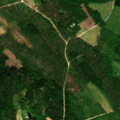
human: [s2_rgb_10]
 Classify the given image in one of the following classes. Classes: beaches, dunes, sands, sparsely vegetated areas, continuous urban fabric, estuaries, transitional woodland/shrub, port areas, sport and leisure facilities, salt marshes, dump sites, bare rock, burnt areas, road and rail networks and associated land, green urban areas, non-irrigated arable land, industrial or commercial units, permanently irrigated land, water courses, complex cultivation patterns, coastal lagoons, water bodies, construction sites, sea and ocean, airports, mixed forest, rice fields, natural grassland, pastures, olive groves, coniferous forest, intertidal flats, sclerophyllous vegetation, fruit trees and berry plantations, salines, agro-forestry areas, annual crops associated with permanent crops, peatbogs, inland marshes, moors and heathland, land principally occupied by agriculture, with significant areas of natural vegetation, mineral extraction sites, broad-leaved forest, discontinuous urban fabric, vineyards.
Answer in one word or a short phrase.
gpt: coniferous forest, mixed forest